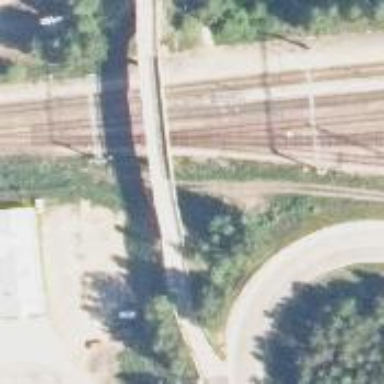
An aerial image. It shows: Rail siding with electrified contact lines.